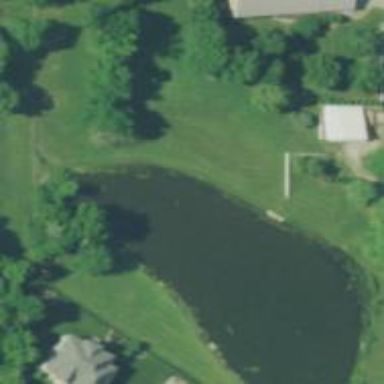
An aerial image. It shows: Serene pond surrounded by nature.